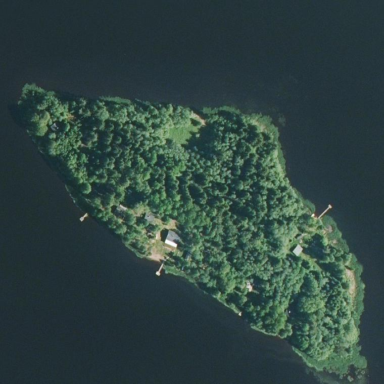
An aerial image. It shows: Islet.